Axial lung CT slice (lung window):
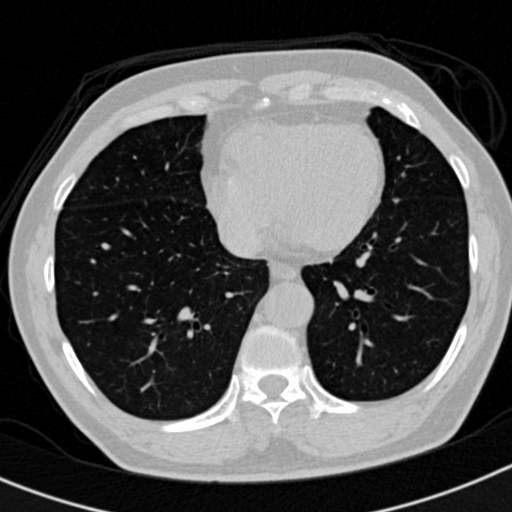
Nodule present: no